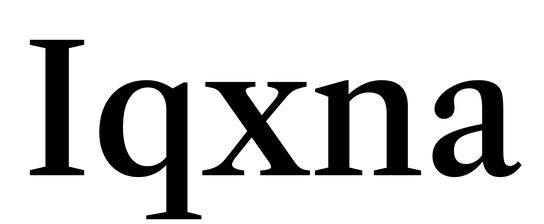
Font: LibreCaslonText_Medium